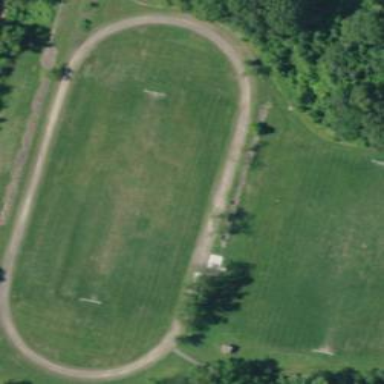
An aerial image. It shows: Track in leisure land.